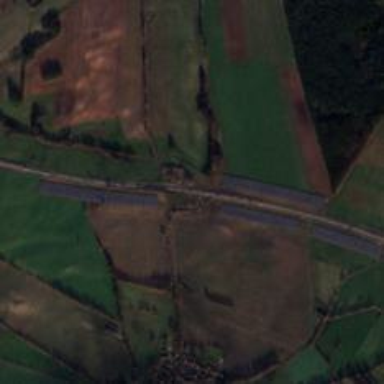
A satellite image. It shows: Motorway junction.